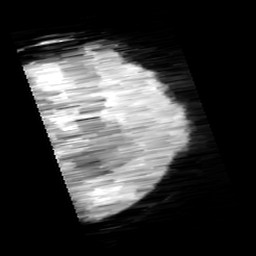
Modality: minIP
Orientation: sagittal
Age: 10
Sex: male
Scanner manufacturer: siemens
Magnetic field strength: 3 T
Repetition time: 0.027 s
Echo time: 0.02 s